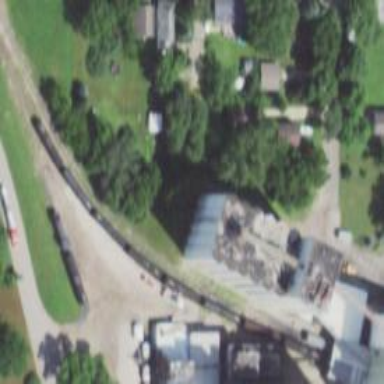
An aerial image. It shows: Silo.